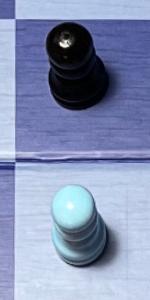
Label: Pawn_White